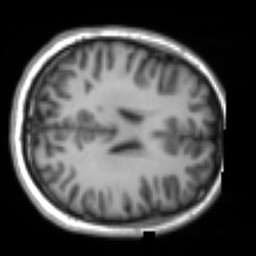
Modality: T1w
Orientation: axial